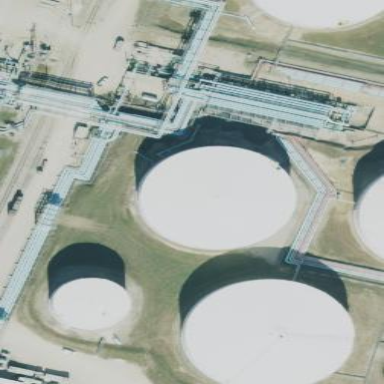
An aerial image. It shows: Building with storage tank.